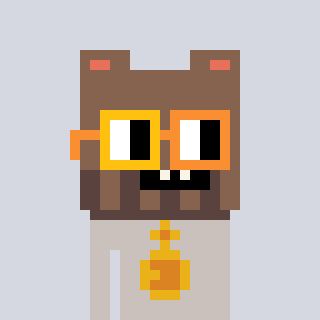
a pixel art character with square yellow and orange glasses, a bear-shaped head and a foggrey-colored body on a cool background